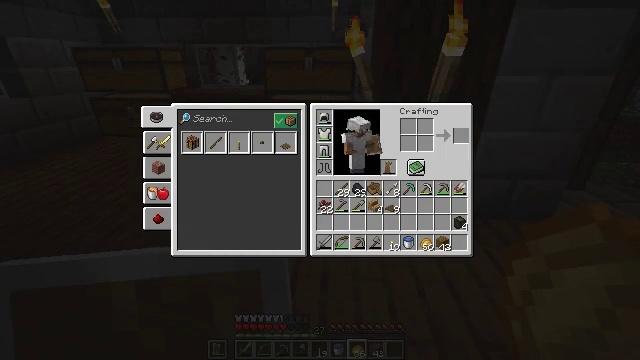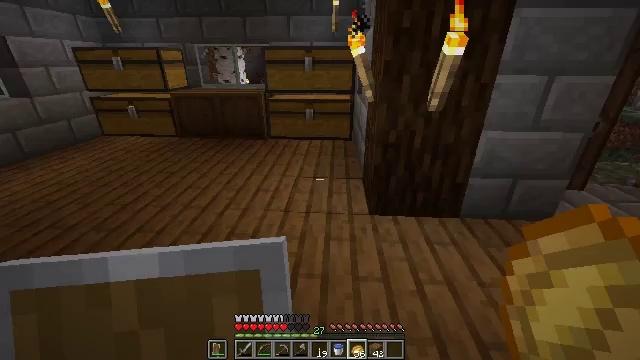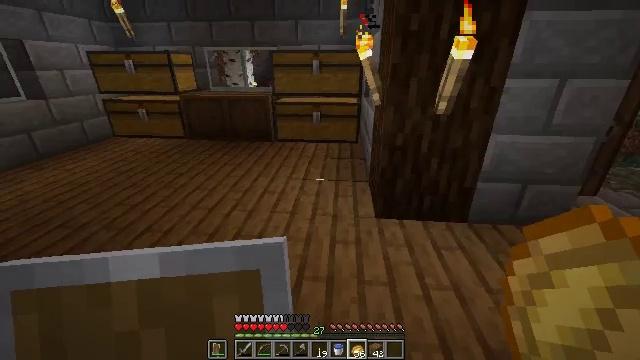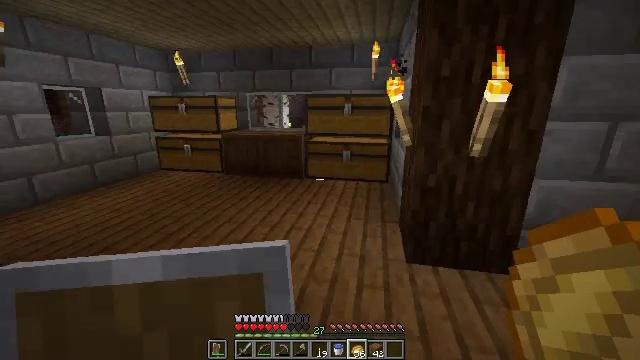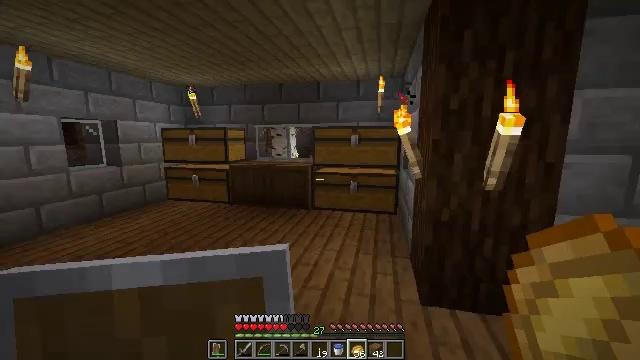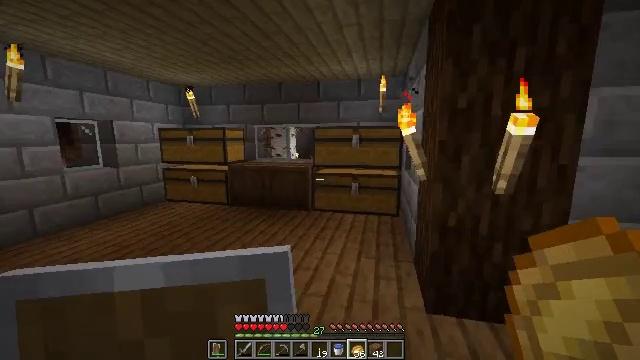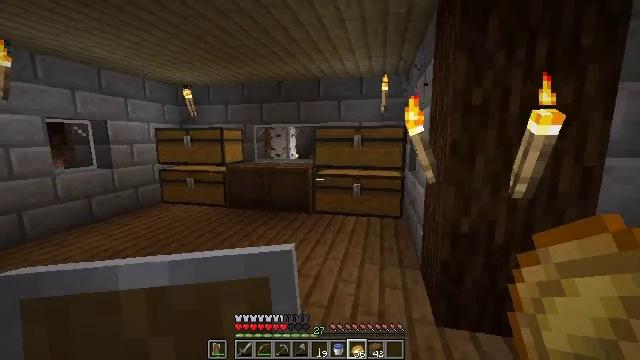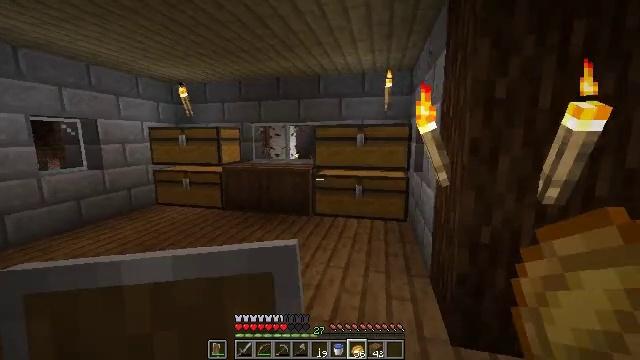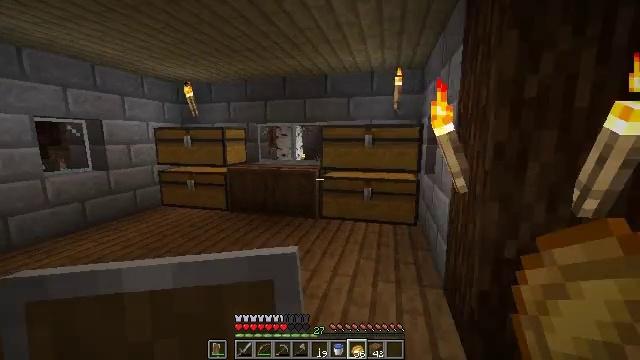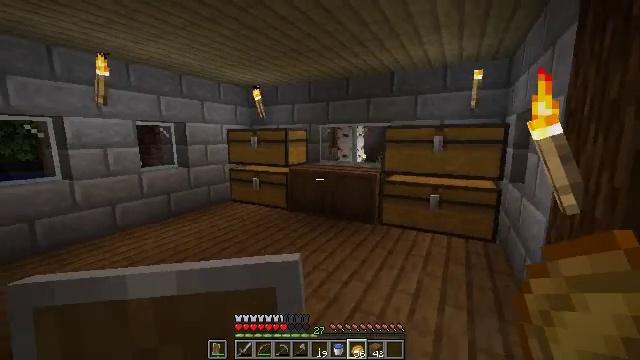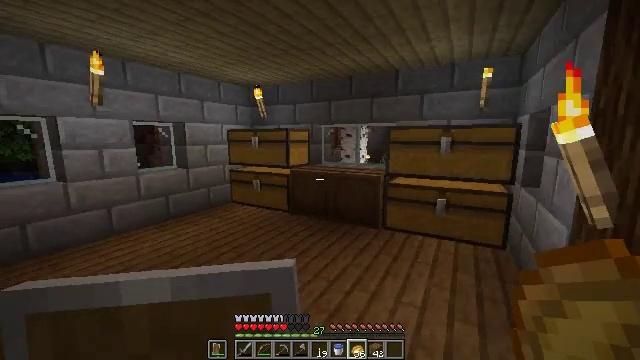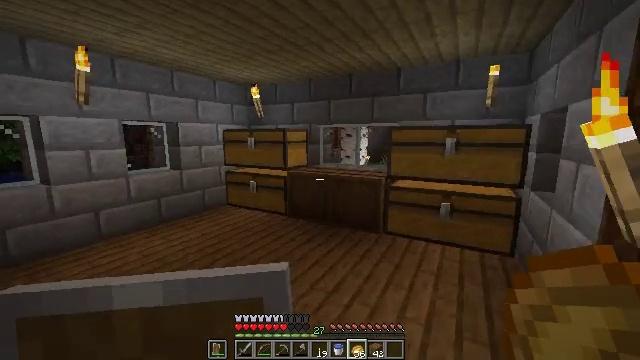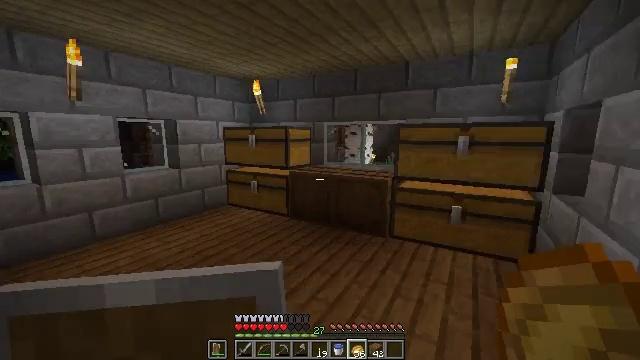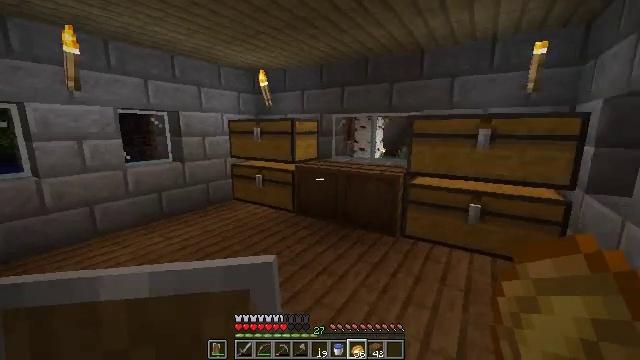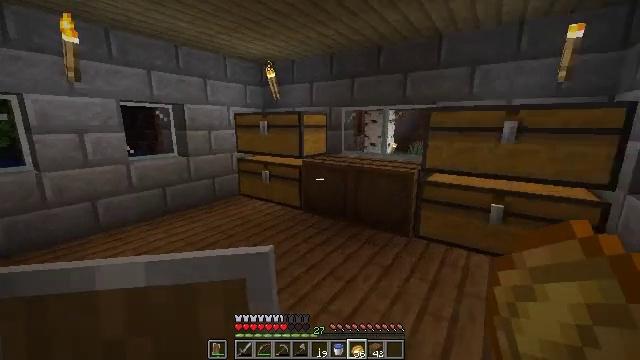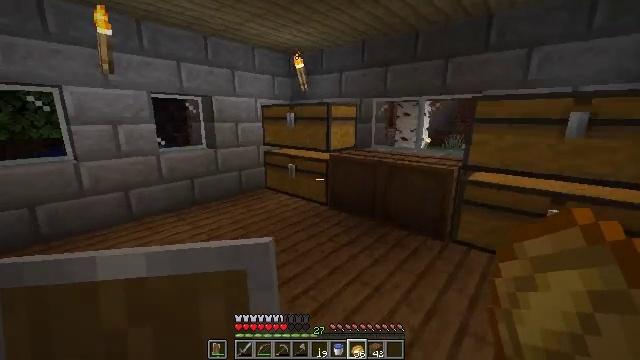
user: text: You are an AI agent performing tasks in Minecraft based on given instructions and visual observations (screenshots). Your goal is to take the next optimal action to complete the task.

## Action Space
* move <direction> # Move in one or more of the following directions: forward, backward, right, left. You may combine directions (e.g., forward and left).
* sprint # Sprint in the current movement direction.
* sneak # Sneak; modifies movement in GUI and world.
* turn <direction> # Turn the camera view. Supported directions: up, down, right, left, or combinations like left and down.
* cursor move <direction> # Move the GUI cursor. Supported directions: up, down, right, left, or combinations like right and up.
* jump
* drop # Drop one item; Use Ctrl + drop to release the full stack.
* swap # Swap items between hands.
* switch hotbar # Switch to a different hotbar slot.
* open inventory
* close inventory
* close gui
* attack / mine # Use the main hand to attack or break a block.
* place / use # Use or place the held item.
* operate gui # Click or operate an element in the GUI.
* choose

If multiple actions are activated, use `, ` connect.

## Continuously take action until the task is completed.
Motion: motion action
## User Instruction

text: Combine sticks and string to craft a fishing rod.
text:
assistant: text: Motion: no_op
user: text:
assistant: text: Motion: turn left
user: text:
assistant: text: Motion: turn left and up
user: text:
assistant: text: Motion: move forward, turn left and up
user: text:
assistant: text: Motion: move forward
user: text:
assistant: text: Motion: move forward
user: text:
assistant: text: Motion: move forward
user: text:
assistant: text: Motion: move forward, turn left
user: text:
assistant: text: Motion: move forward, turn left
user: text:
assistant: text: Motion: move forward
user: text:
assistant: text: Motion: move forward
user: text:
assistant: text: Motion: move forward, turn left
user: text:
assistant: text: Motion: move forward, turn left and down
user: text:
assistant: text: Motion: move forward, turn left and down
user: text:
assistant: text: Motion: move forward, turn left and down
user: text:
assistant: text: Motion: move forward, turn left and down
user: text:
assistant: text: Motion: move forward, turn left and down
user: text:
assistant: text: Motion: move forward, turn left and down
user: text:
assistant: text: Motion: move forward
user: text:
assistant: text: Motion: move forward
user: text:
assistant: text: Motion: move forward
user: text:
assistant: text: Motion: move forward
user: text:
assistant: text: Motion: move forward, use / place
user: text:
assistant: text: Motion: move forward, use / place
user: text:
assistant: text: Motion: no_op
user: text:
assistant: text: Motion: no_op
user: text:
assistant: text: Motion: no_op
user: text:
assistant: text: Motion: no_op
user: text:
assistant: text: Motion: no_op
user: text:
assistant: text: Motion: no_op